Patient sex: M
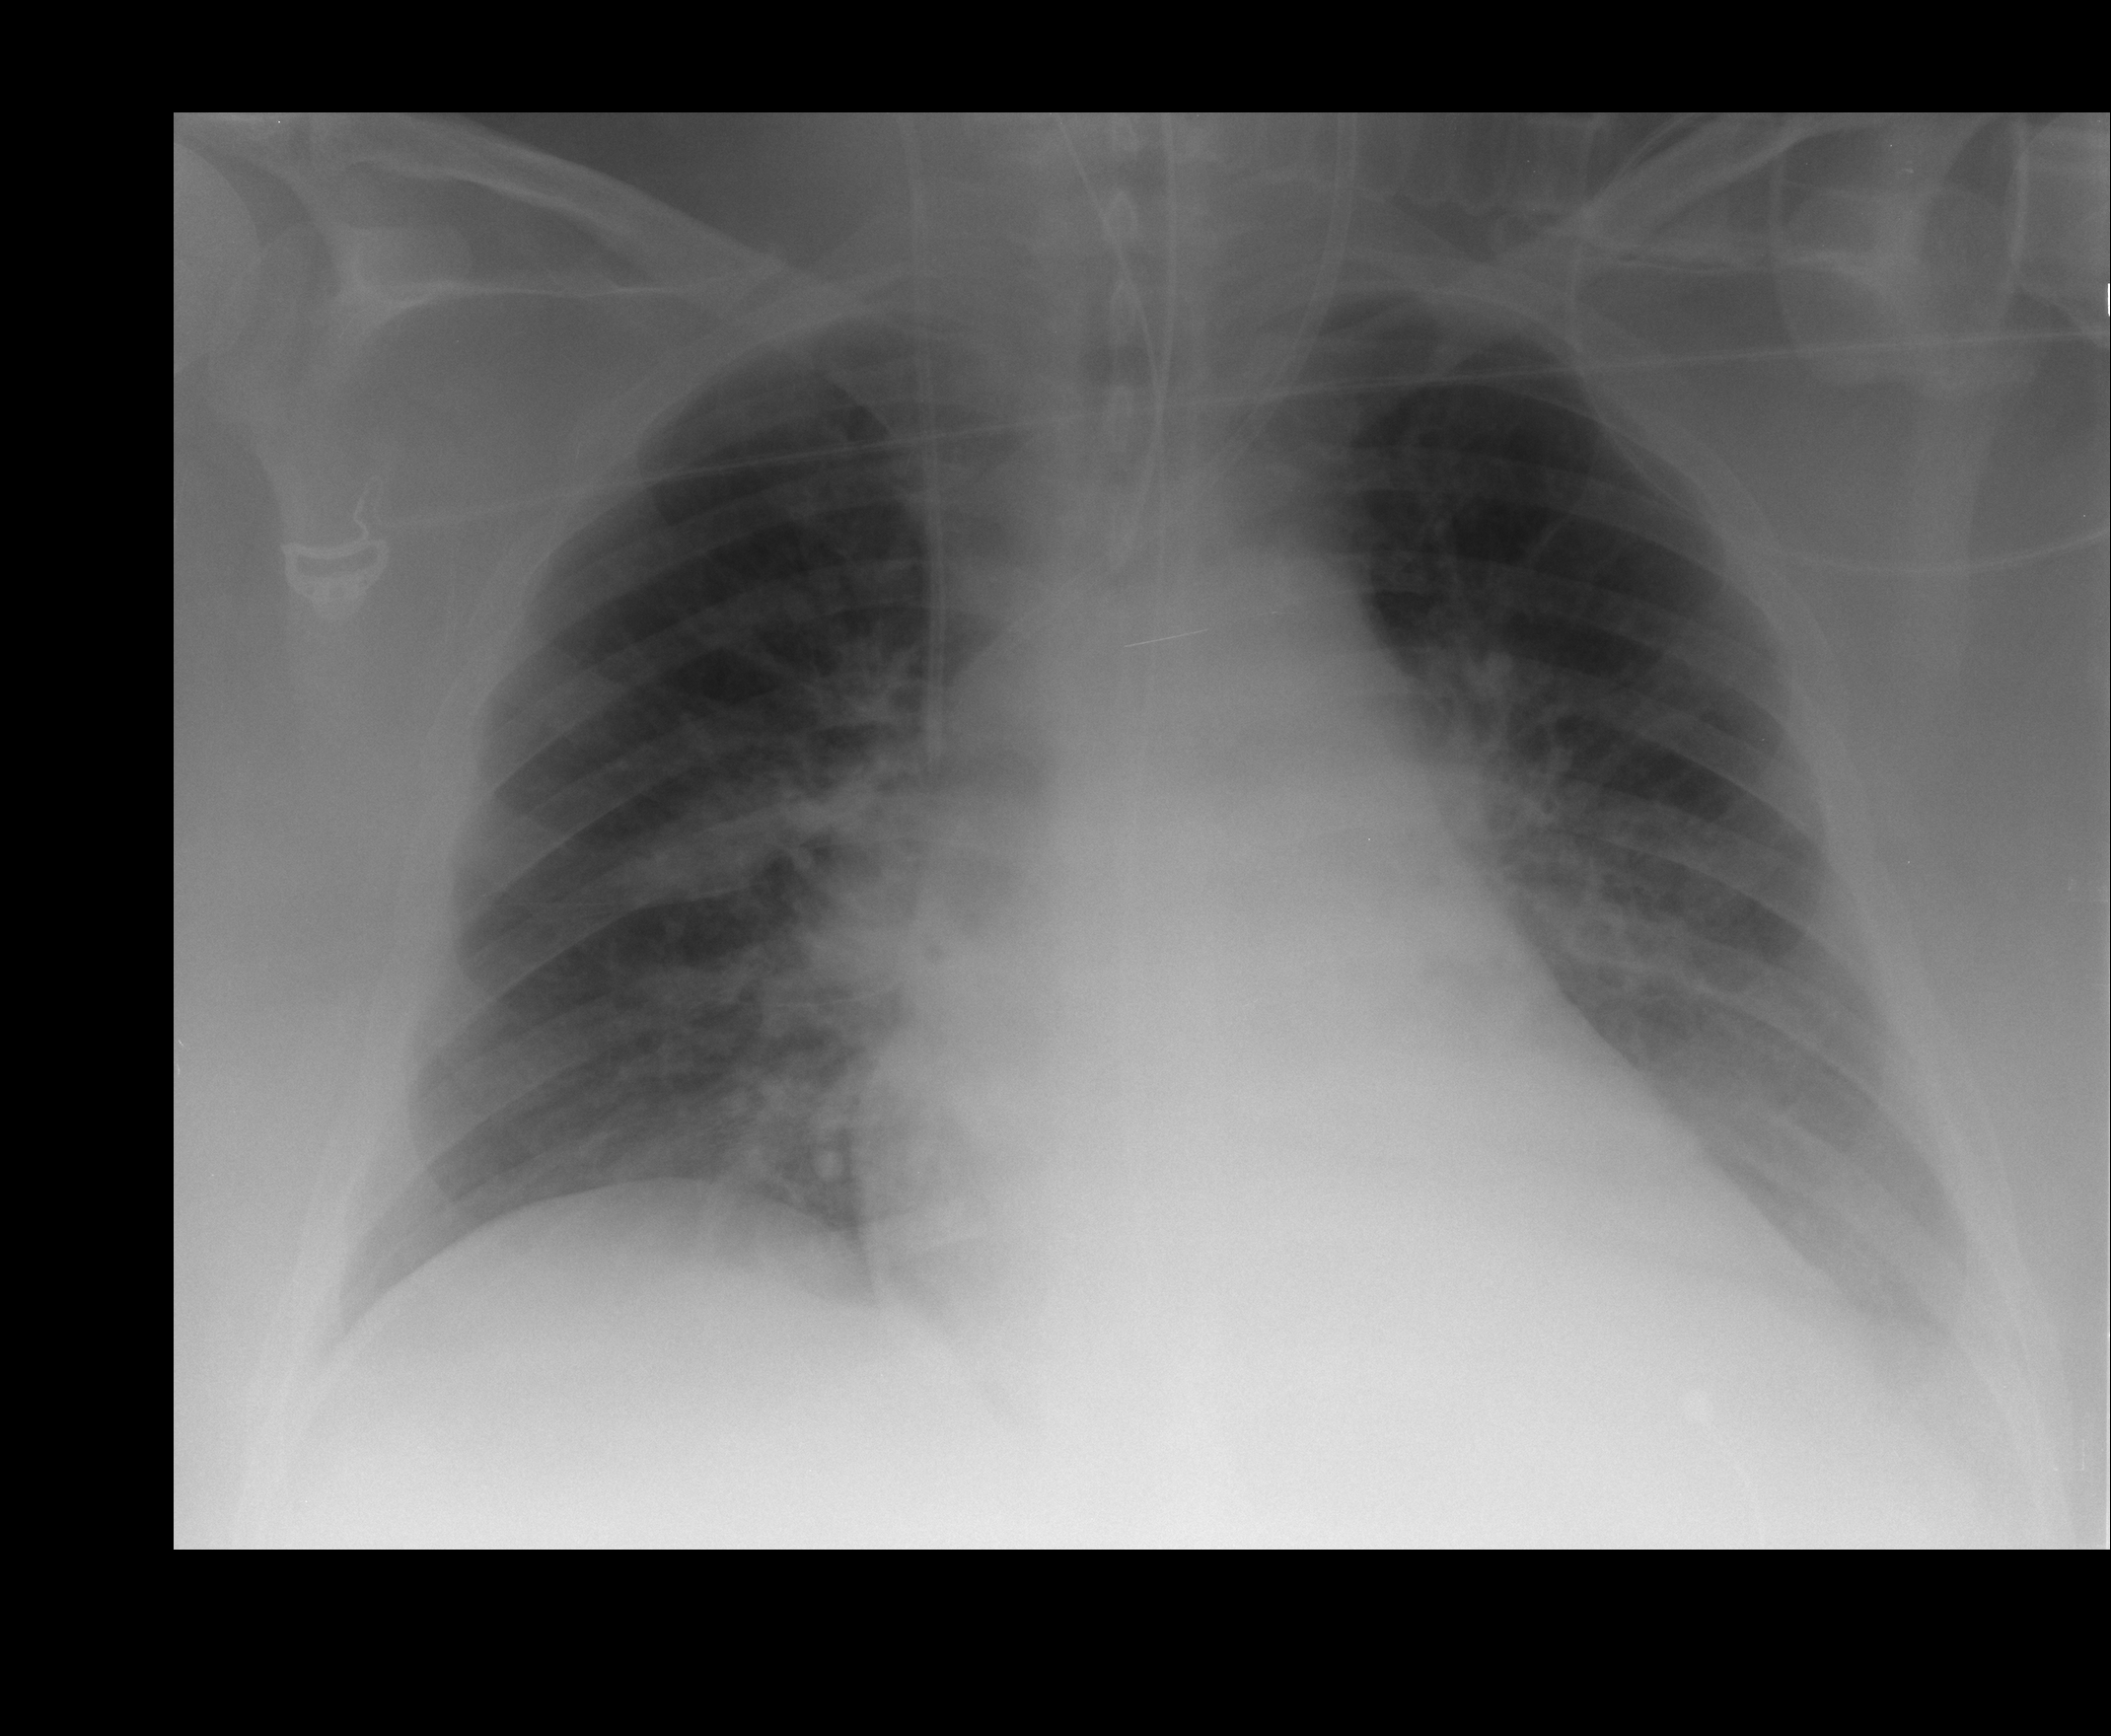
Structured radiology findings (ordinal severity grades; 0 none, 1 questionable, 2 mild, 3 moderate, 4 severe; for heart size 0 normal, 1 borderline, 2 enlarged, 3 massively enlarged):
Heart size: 1
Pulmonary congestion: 2
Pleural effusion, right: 0
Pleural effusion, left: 1
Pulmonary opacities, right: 1
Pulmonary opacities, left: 1
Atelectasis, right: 1
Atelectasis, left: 1